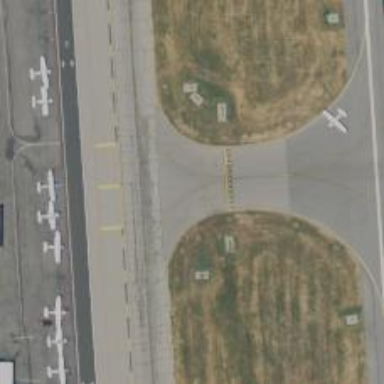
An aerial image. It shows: Image of taxiway at airport.